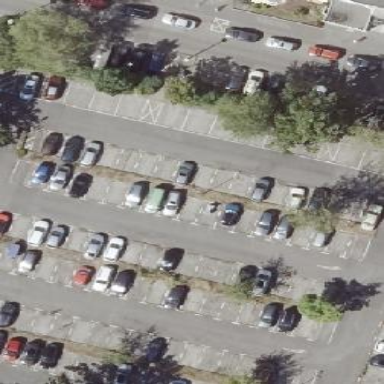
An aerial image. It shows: Parking area with surface.